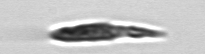
Label: Euglena